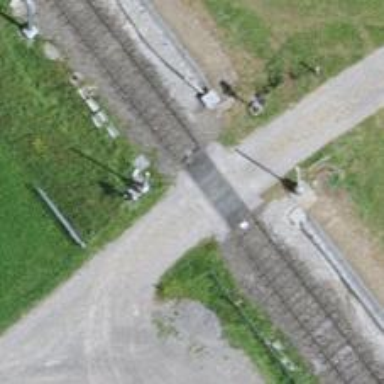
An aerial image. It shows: Railway level crossing.